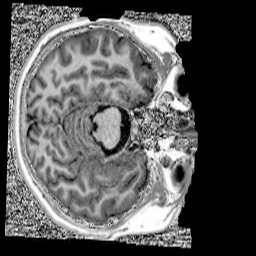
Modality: UNIT1
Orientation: axial
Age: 10
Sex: female
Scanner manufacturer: siemens
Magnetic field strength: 3 T
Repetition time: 4 s
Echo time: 0.00303 s